Breast ultrasound image
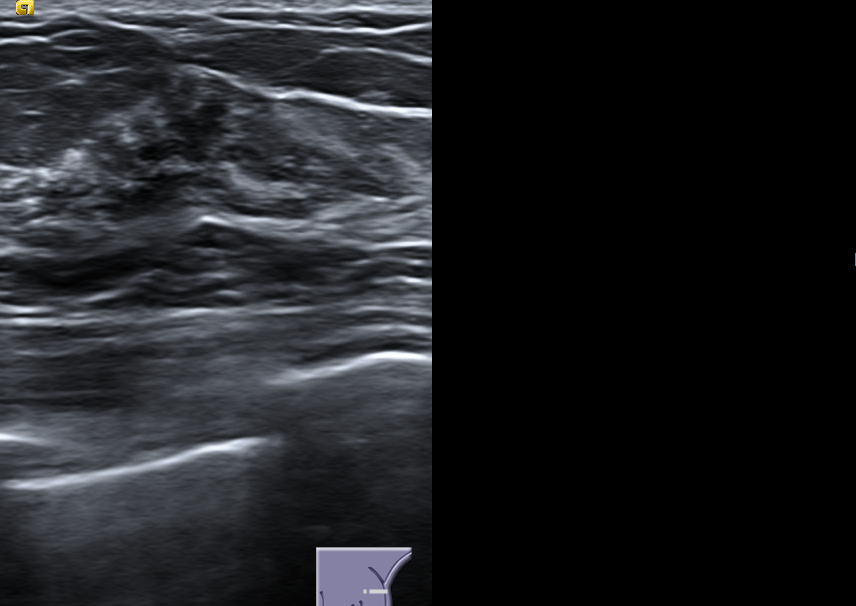
Diagnosis: normal